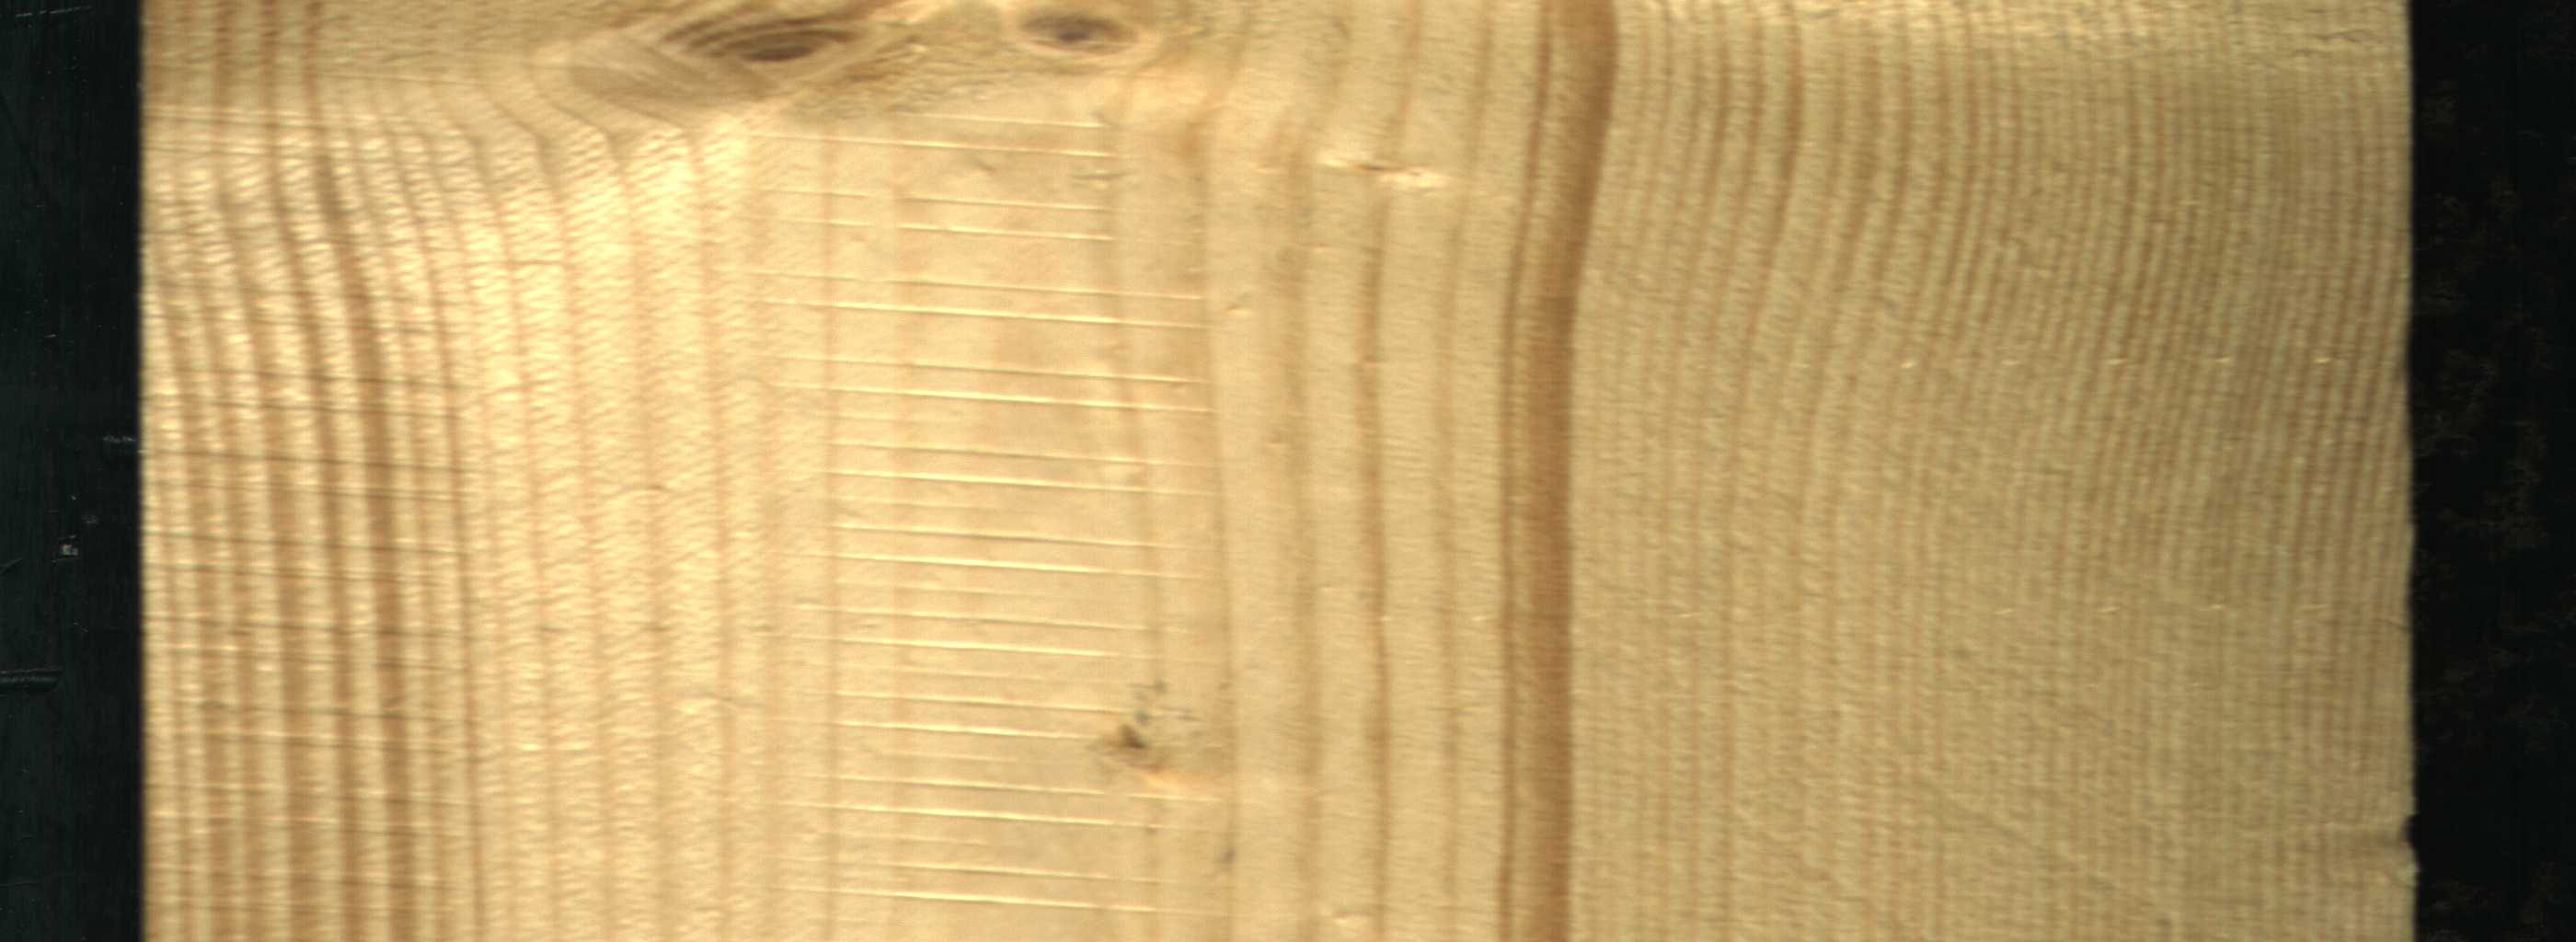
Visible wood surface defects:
Live_Knot
Live_Knot